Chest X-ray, PA view. Patient: 60 years old, sex M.
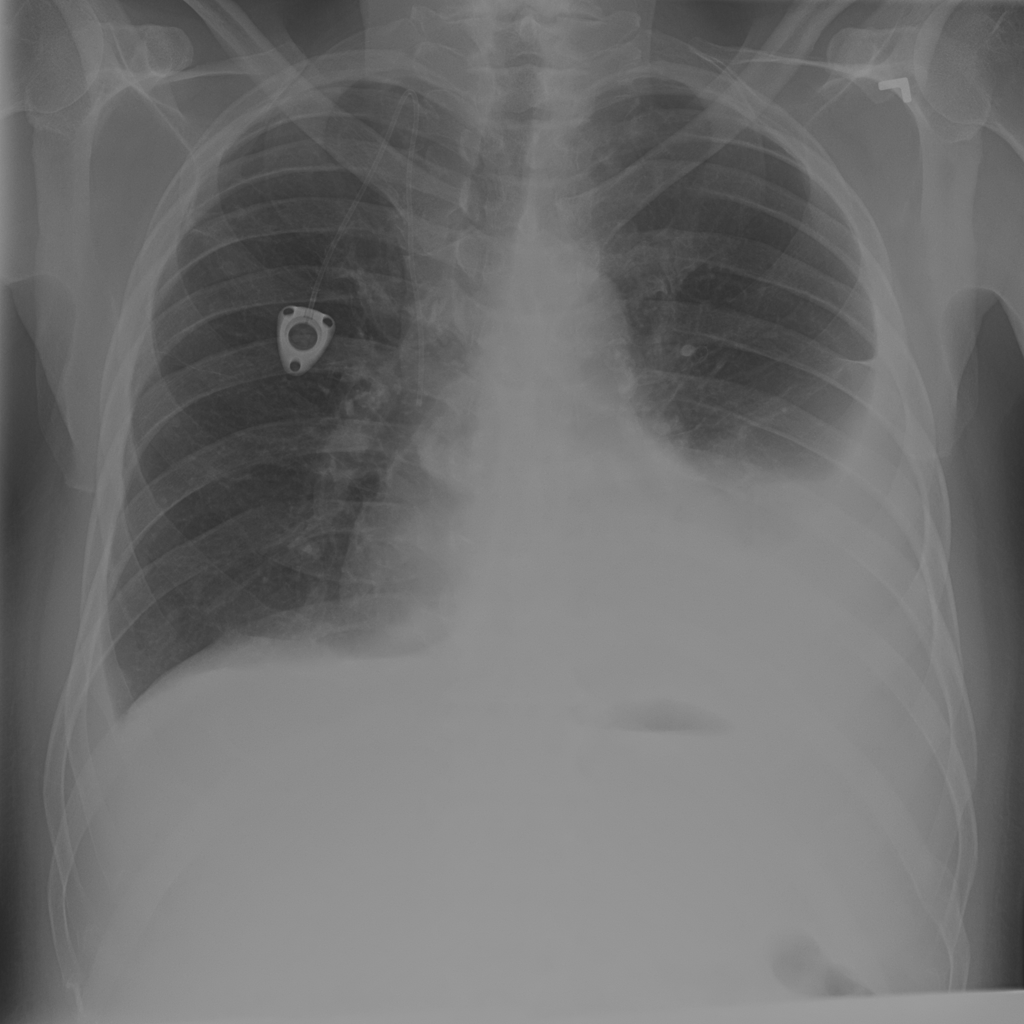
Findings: Effusion